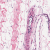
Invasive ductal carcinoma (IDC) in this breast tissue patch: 0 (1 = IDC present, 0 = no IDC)